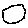
Label: hexagon